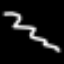
Label: squiggle